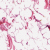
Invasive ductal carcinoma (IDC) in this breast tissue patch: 0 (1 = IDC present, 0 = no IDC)